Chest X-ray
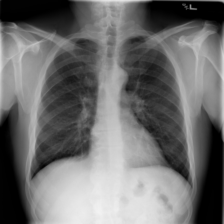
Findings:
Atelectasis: negative
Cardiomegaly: negative
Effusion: negative
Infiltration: negative
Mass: negative
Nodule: negative
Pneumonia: negative
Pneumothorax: negative
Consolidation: negative
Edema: negative
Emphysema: negative
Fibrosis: negative
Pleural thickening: negative
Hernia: negative